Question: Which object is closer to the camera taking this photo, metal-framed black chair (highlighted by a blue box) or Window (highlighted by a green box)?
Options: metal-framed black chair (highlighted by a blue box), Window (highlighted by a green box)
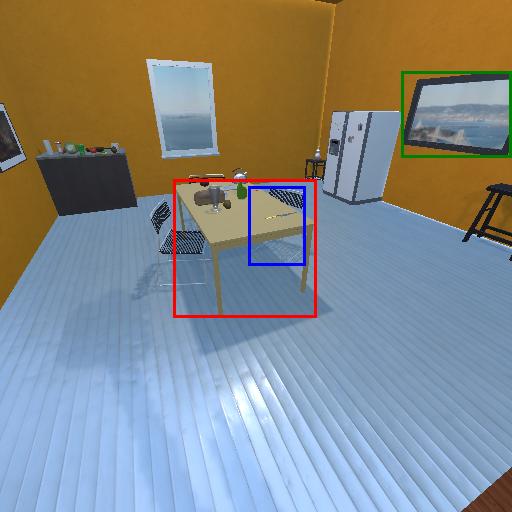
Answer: metal-framed black chair (highlighted by a blue box)